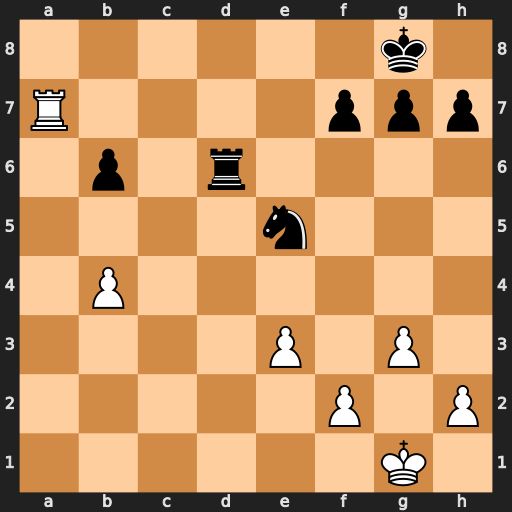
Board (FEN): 6k1/R4ppp/1p1r4/4n3/1P6/4P1P1/5P1P/6K1
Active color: w
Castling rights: -
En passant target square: -
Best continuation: Ra8+ Rd8 Rxd8#